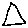
Label: triangle